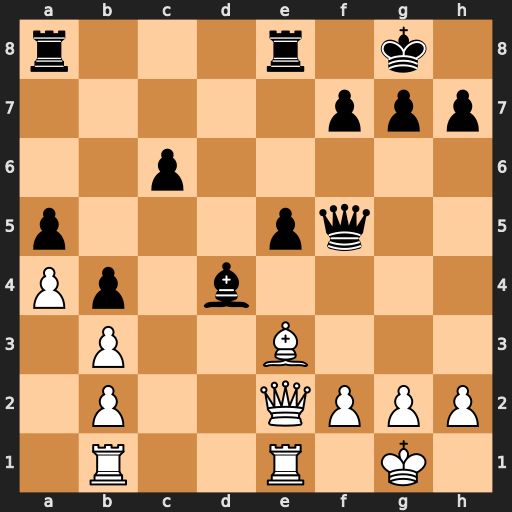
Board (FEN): r3r1k1/5ppp/2p5/p3pq2/Pp1b4/1P2B3/1P2QPPP/1R2R1K1
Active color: w
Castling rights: -
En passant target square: -
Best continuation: Bxd4 Qxb1 Rxb1